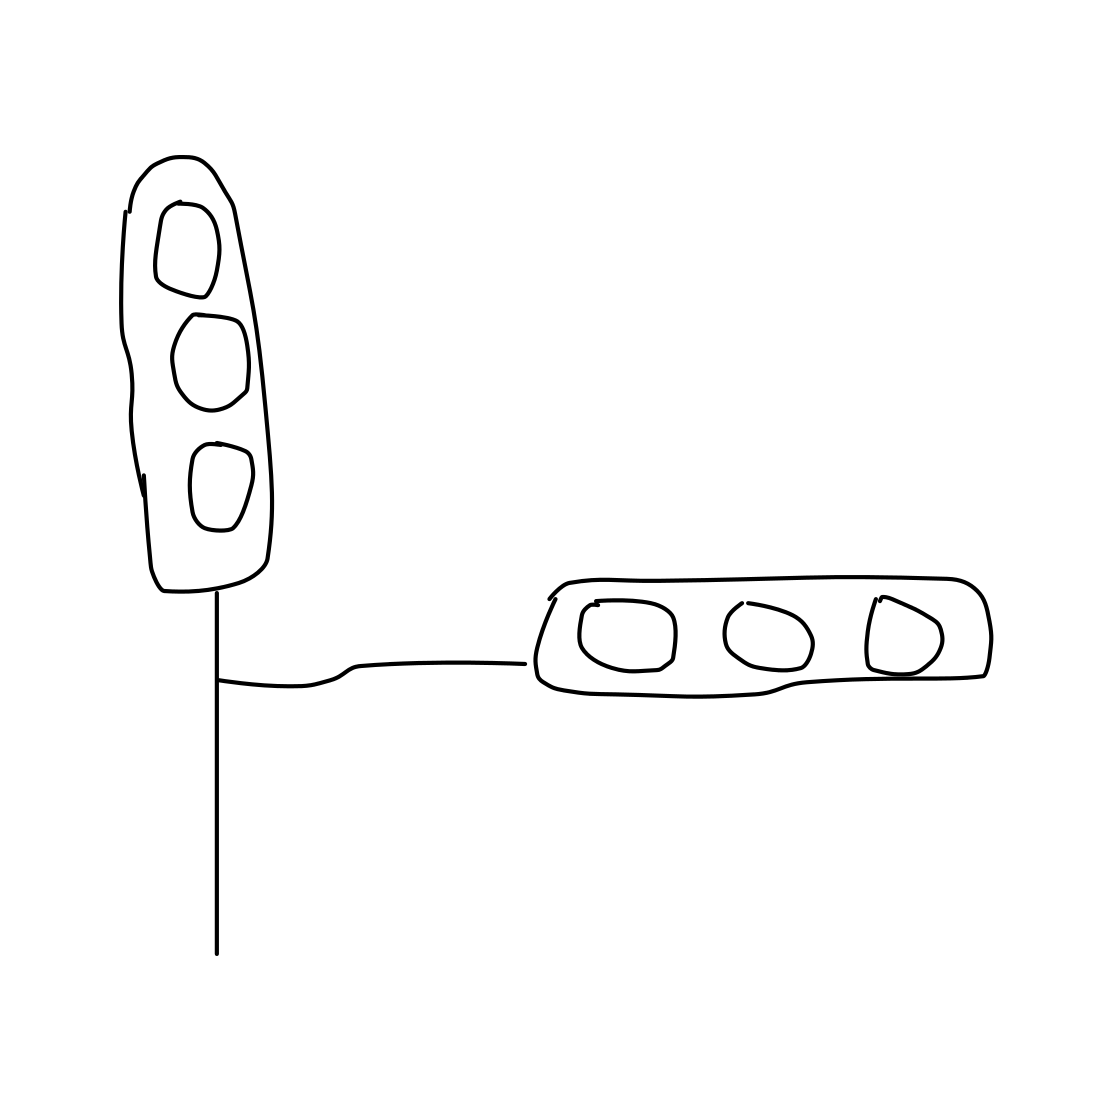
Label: traffic light